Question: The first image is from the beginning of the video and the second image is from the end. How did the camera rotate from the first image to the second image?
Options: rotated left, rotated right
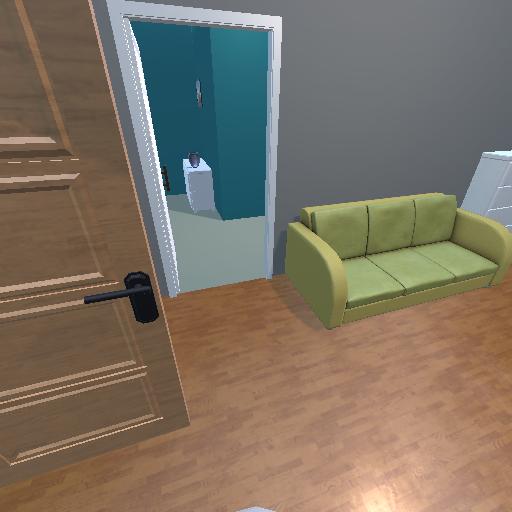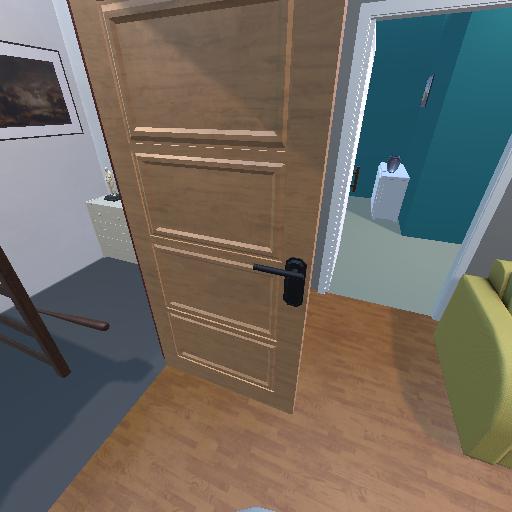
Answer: rotated left